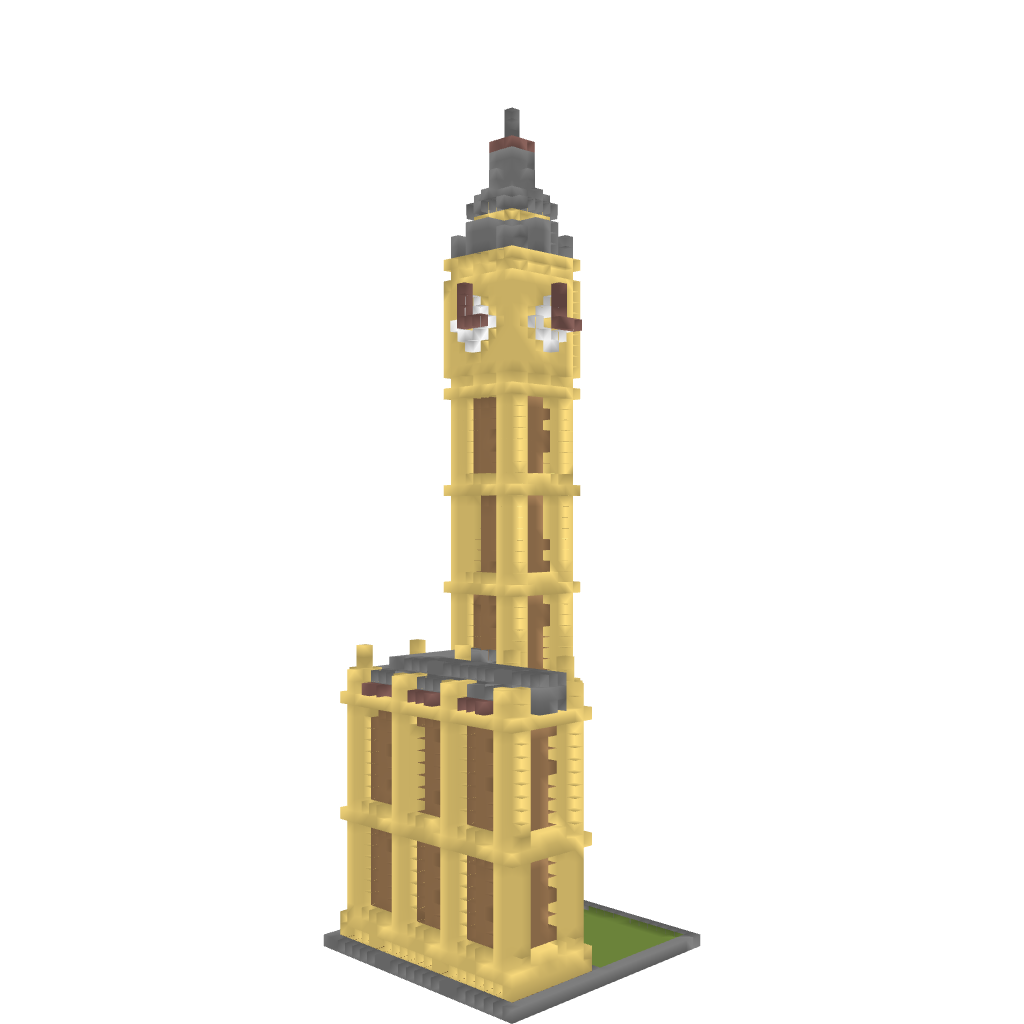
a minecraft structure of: Big Ben high quality